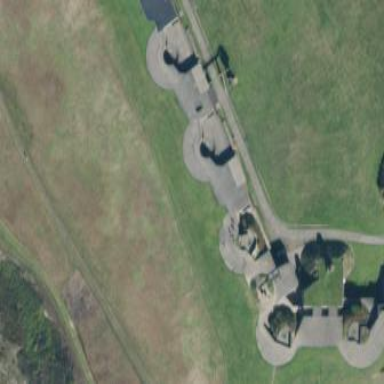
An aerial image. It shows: Military bunker for protection and defense.